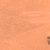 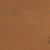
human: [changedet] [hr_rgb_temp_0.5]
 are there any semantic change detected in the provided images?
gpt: No change occurred.